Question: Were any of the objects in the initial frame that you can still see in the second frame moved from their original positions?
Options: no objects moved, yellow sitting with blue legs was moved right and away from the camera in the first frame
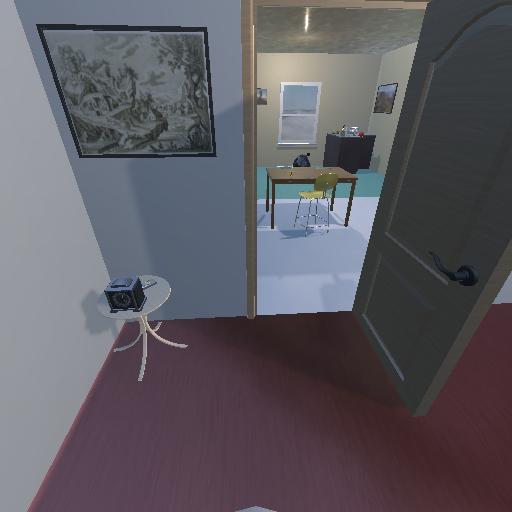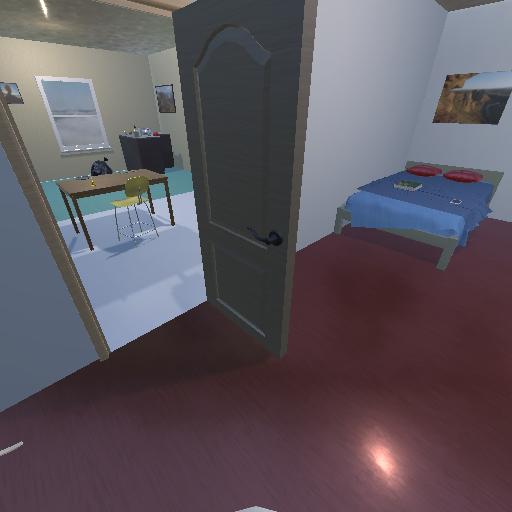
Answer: no objects moved